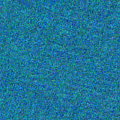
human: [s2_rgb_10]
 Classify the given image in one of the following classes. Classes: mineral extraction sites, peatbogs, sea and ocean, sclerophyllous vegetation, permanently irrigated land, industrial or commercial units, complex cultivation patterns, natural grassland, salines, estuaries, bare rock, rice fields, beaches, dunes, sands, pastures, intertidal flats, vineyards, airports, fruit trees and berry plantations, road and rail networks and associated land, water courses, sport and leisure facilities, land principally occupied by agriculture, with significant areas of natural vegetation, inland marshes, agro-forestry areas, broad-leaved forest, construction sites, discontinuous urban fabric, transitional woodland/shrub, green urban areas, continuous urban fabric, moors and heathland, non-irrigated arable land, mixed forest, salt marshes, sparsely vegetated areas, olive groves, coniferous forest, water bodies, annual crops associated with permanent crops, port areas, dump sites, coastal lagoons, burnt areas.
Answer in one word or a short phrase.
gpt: sea and ocean